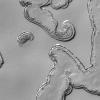
Atmospheric dust classification: not_dusty